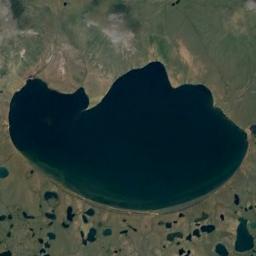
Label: lake